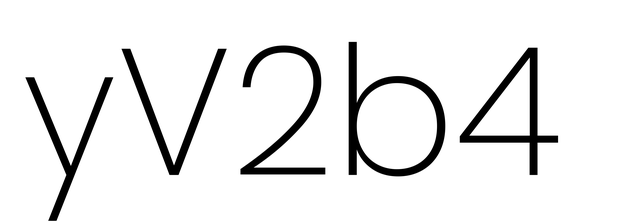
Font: Poppins-ExtraLight